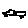
Label: car